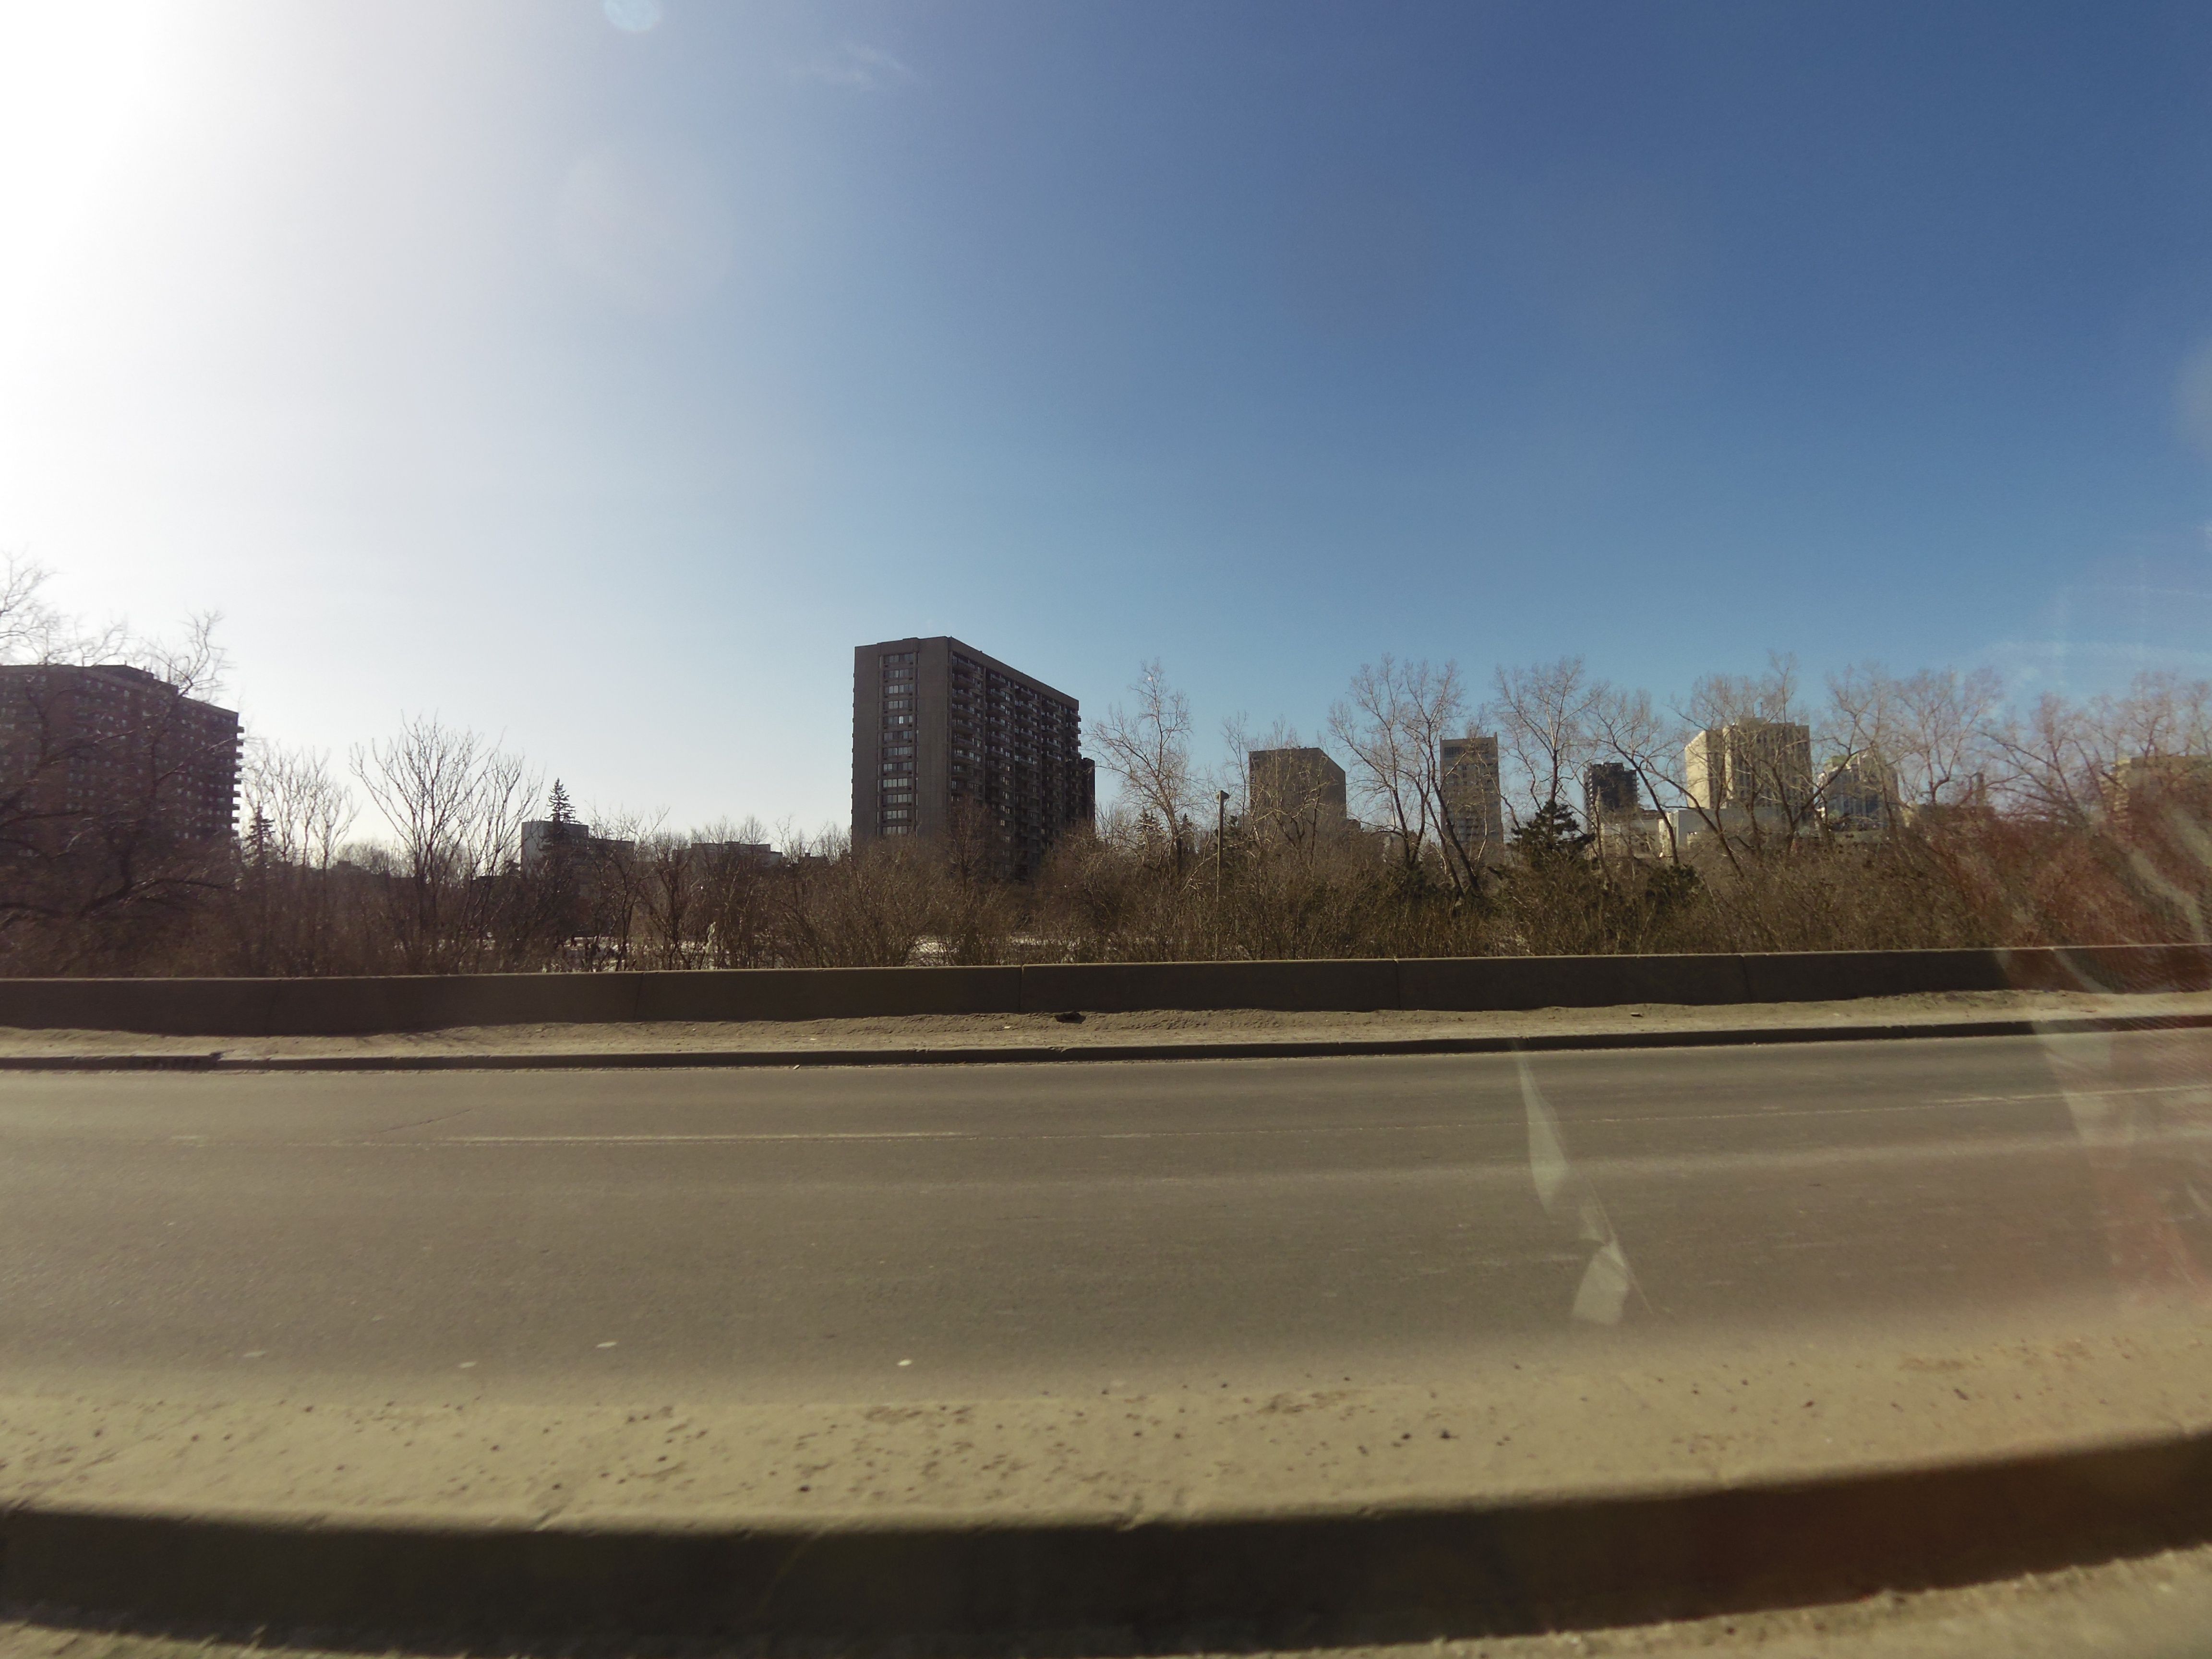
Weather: clear
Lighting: day
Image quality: slightly poor
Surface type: driving surface
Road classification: primary, motorway_link
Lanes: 2
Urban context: urban centre
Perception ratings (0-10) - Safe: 3.75, Lively: 2.09, Beautiful: 2.25, Boring: 6.11, Depressing: 5.43, Wealthy: 2.66